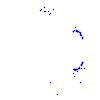
Particle: kaon